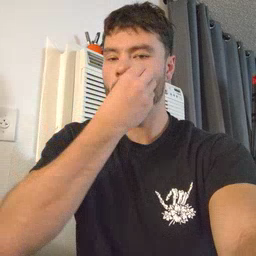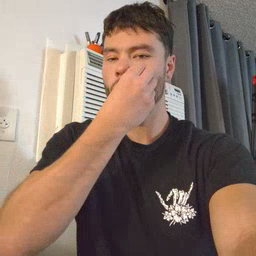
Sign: flower